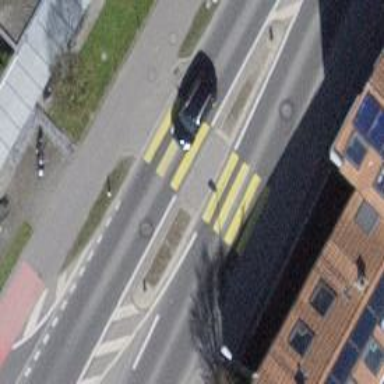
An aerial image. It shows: Kerb barrier.